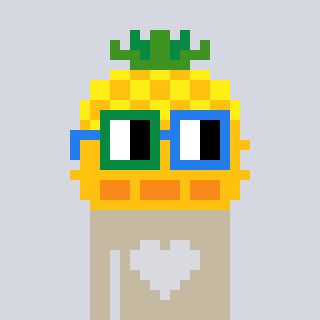
a pixel art character with square green and blue glasses, a pineapple-shaped head and a bege-colored body on a cool background